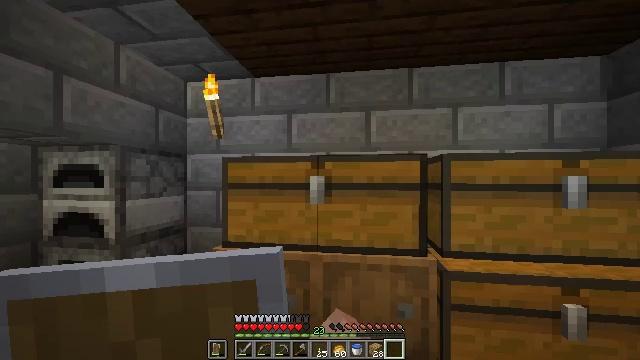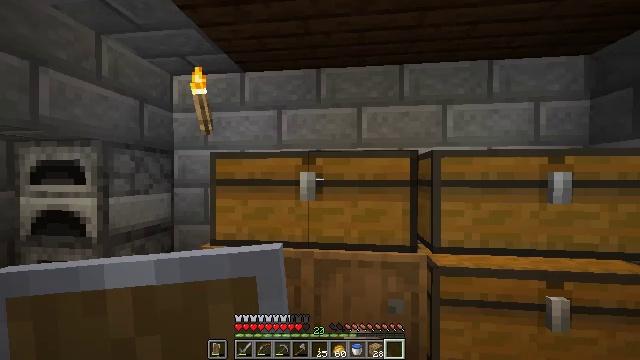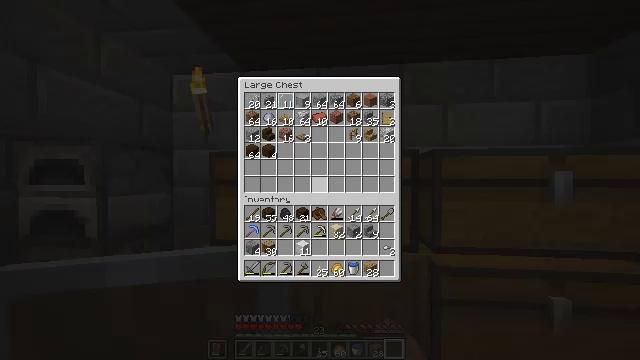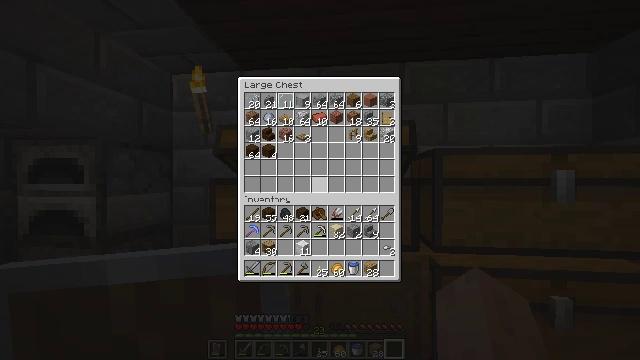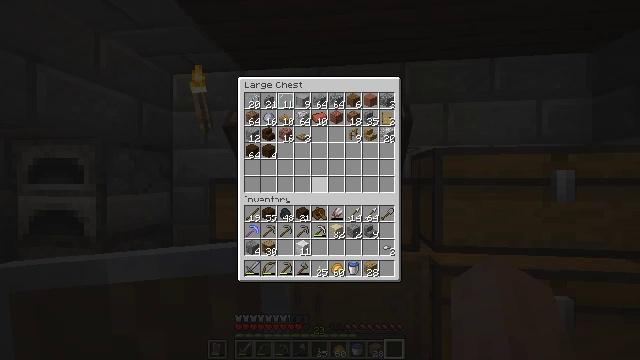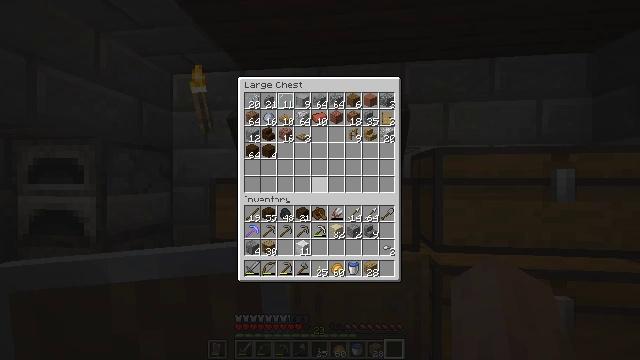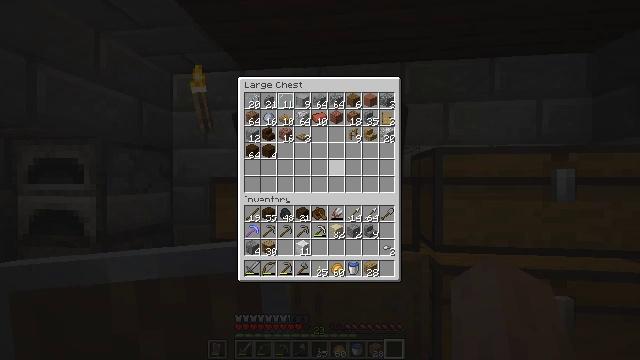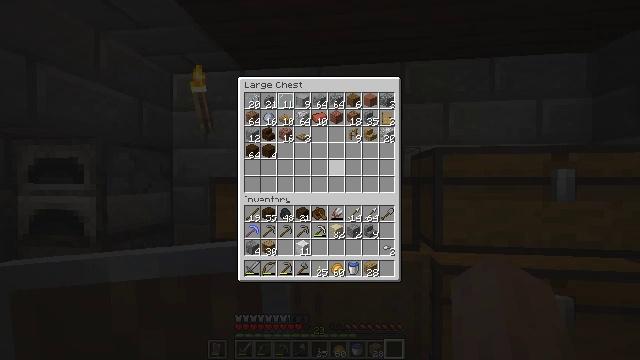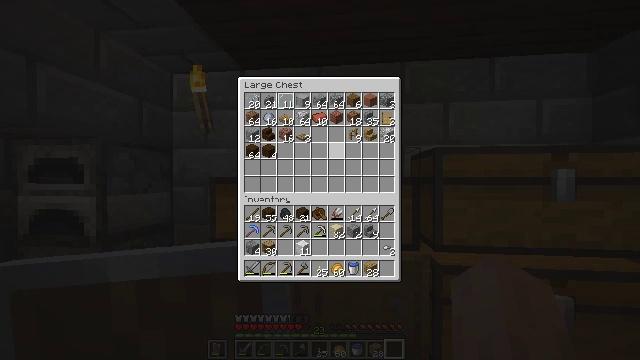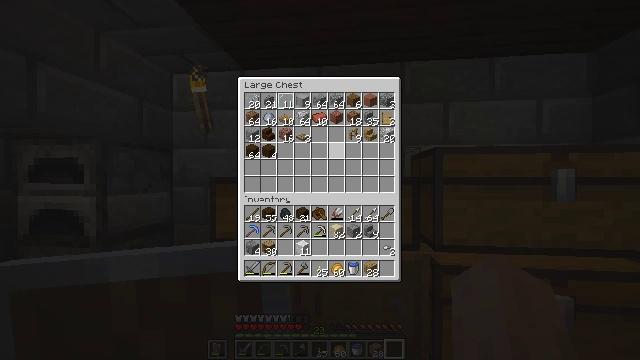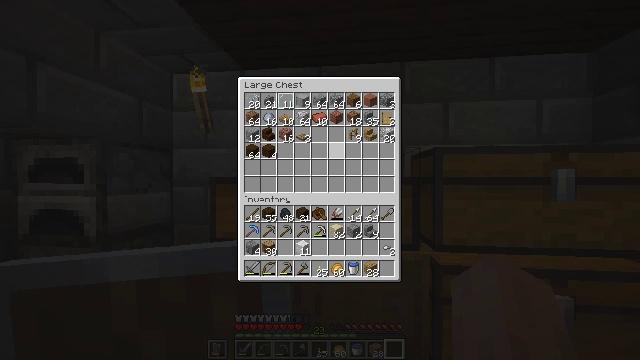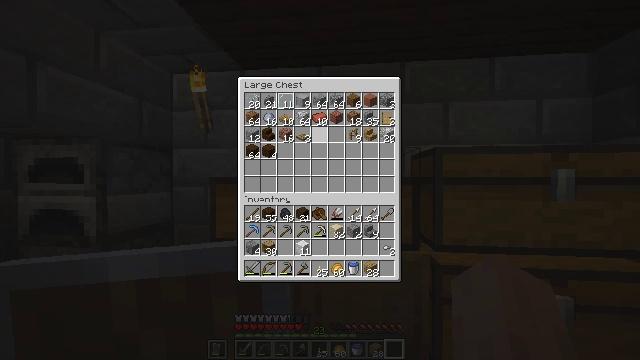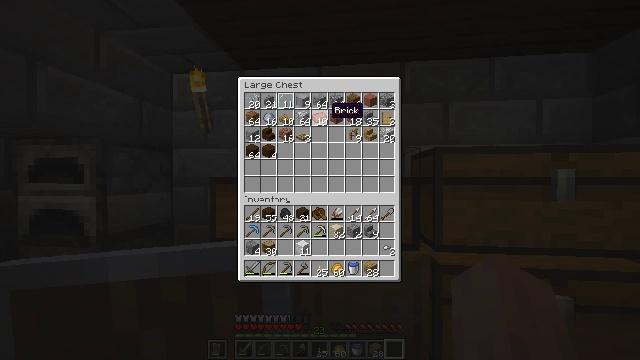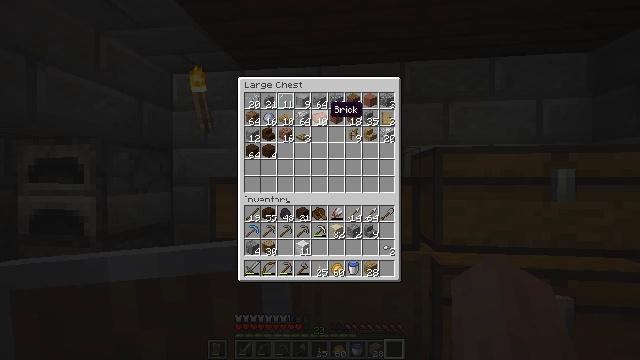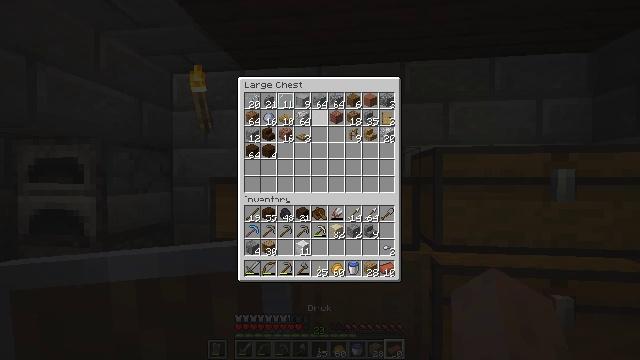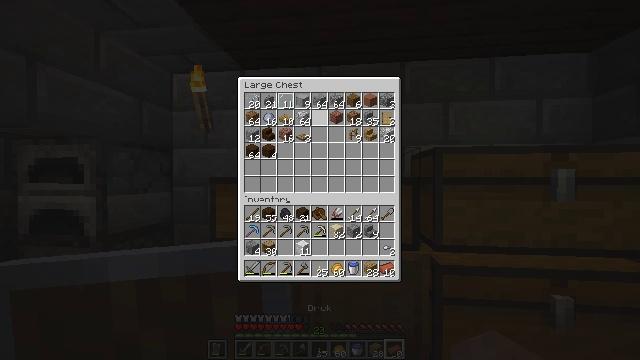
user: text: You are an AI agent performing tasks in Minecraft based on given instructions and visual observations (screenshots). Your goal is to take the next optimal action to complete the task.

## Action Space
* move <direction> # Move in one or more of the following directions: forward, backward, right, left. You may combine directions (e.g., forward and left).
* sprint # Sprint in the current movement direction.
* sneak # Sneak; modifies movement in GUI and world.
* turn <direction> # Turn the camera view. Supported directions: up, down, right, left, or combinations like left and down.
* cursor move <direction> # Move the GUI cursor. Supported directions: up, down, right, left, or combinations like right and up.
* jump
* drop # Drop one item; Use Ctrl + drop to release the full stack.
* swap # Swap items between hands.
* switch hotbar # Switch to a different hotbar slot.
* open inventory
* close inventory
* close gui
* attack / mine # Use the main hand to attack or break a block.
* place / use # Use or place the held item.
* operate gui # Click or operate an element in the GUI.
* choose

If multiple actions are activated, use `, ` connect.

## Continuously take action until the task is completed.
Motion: motion action
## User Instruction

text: Craft a flower pot.
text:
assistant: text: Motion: turn right
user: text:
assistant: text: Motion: no_op
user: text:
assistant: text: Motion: no_op
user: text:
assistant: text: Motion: no_op
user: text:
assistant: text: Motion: no_op
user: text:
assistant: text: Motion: turn right and up
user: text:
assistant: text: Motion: turn up
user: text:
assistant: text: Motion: turn up
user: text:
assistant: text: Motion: turn up
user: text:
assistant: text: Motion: no_op
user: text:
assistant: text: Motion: turn up
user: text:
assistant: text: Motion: sneak, turn up
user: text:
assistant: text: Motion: sneak
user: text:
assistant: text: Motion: sneak, attack / mine
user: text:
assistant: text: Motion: sneak, attack / mine
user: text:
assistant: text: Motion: sneak
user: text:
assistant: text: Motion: no_op
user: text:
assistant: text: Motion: turn down
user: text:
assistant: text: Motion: no_op
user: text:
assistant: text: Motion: turn left and down
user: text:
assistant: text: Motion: move forward, turn left and down
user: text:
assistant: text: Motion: move forward, turn left and down
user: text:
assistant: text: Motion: move forward, sprint
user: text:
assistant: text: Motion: move forward, sprint, turn left and down
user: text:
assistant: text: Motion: move forward, turn left and down
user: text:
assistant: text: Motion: move forward, turn left and down
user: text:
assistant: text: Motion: move forward
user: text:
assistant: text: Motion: move forward
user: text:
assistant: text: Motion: move forward, turn right
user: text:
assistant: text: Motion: move forward, turn left and up